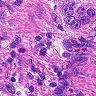
Metastatic tissue present: yes